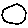
Label: circle